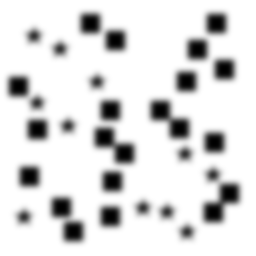
Squares: 21
Triangles: 0
Stars: 11
Total shapes: 32